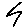
Label: zigzag